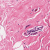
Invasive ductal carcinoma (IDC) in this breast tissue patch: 0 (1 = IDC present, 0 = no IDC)